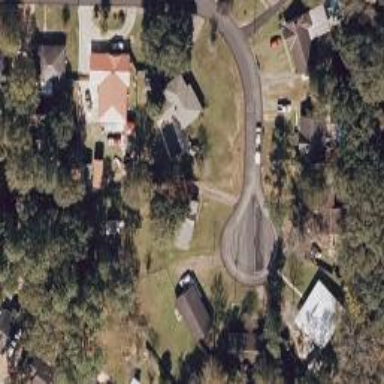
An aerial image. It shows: Turning circle on the road.